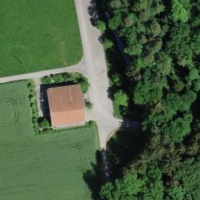
EUNIS habitat code: 41
Species observed at this site:
Volucella zonaria
Pholidoptera griseoaptera
Misumena vatia